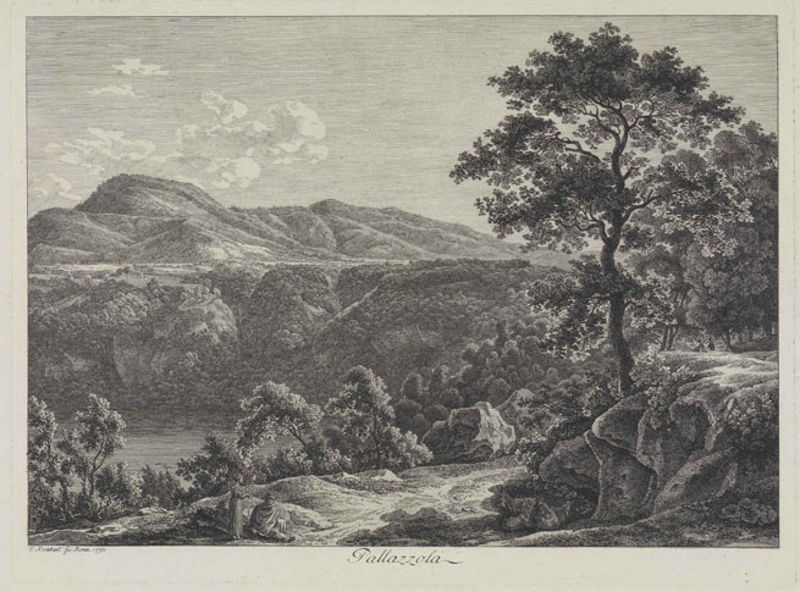
Titel: Palazzola
Künstler: Johann Christian Reinhart
Standort: Karlsruhe
Institution: Staatliche Kunsthalle Karlsruhe
Schlagwörter: baum, berg, blätter, felsen, gestein, himmel, mann, schatten, wasser, weiß, wolken, bäume, fluss, landschaft, menschen, see, sitzen, ufer, ausschnitt, frau, grau, hut, licht, schwarz, skizze, zeichnung, blick, gras, tier, weg, wiese, wolke, leute, malerei, mensch, rahmen, stehen, stein, steine, bild, signatur, bach, ebene, feld, ferne, horizont, hügel, natur, stamm, strauch, weite, busch, büsche, gebüsch, gewässer, pfad, sträucher, sitzend, paar, blatt, pflanzen, tal, wald, bauern, landschft, schrift, sommer, papier, italien, vedute, zwei, berge, fels, gebirge, hang, klippen, grafik, graphik, massiv, schlucht, idylle, pause, rast, böschung, romantik, querformat, wetter, woken, betrachtung, klippe, panorama, name, unterschrift, buch, hocken, druck, schwarz-weiss, schraffur, radierung, stich, text, wei0, bleistift, laubbaum, baumgruppe, sicht, lanschaft, reise, wanderer, felse, eiche, horizontal, spaziergänger, baumwipfel, kupferstich, sitzender, schäfer, felsten, lagern, italienisch, wad, eichnung, rats, bl, pallazzela, begsee, pallazzola, gallazola, gallazzola, landschaft#rast, stein+#, ortsname, radierusng, bergruecken, baumalle, pallazolla, wandeer